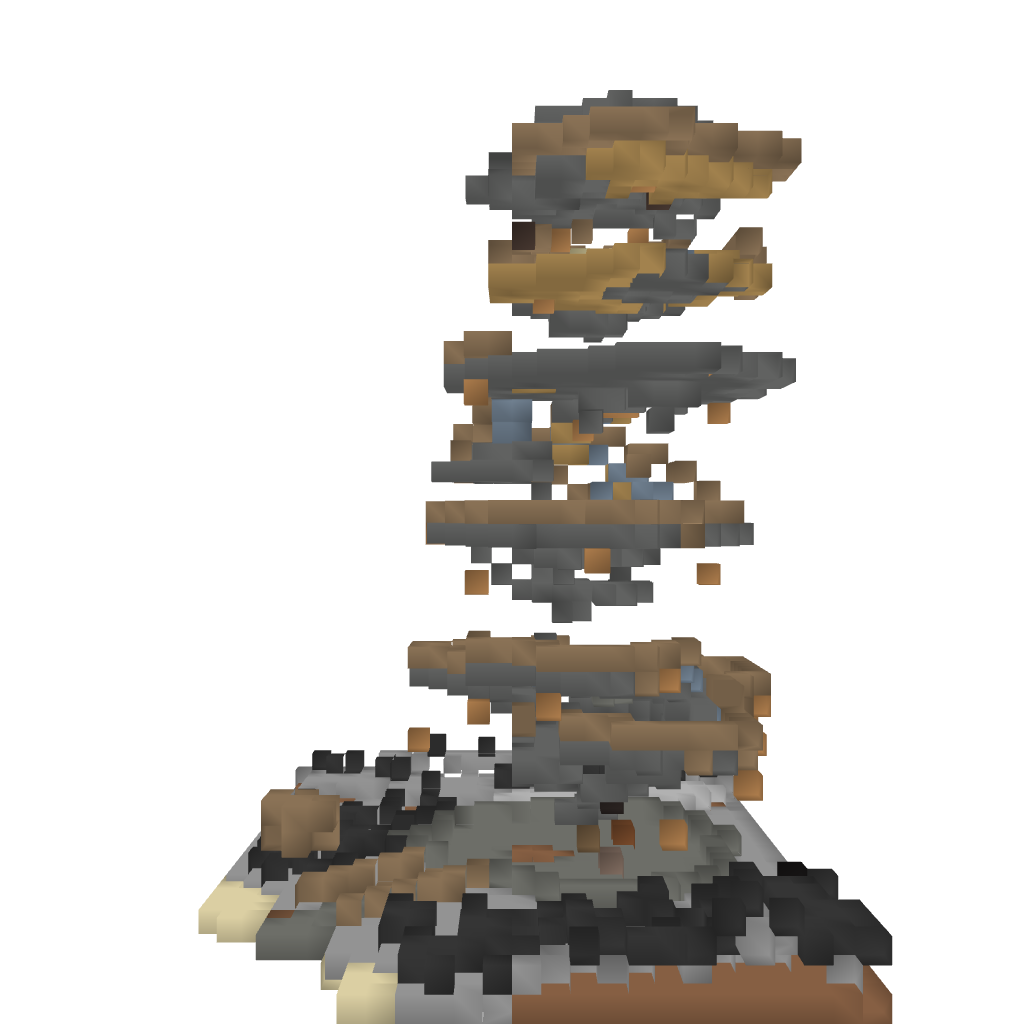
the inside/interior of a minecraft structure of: Jungle Treehouse